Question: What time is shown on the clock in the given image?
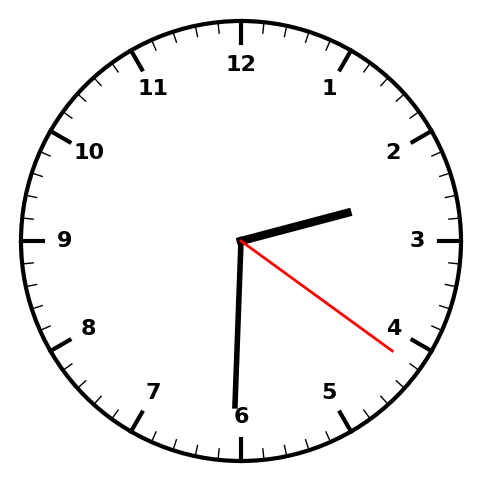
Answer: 02:30:21